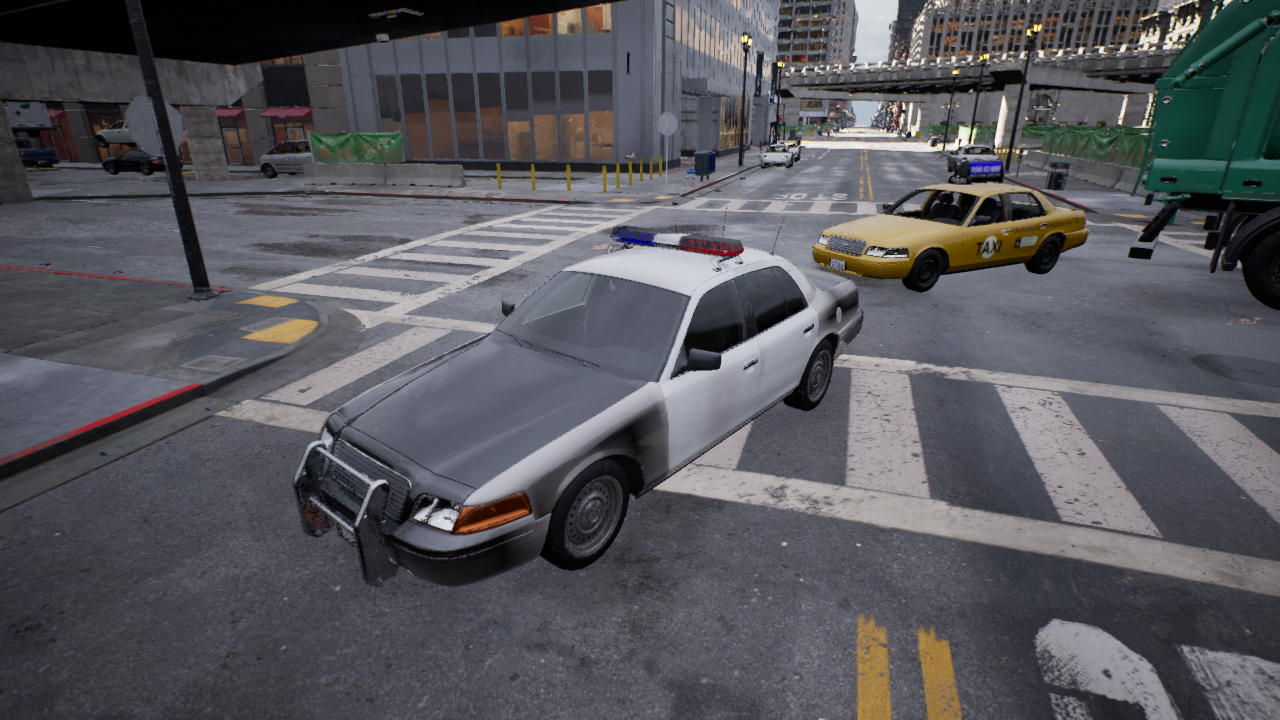
Venue: intersection
Lighting: clear day
Vehicle rig: sedan